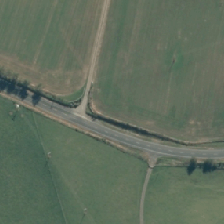
Land cover: shortrotation_cropland